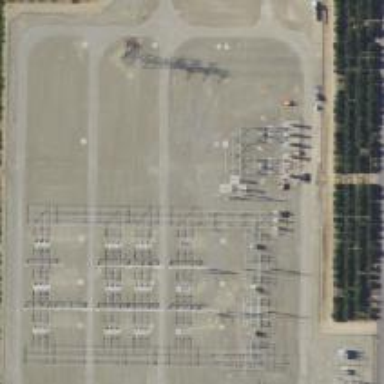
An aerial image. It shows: Switch used for power control.